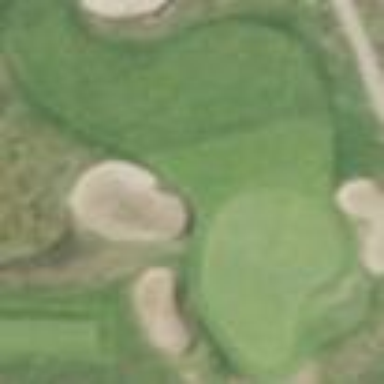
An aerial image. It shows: Golf fairway surrounded by grass.